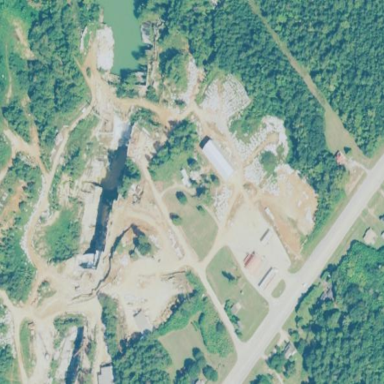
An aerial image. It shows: Quarry area.